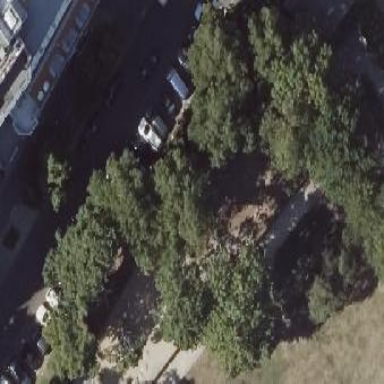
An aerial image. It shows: Playground with sandpit.